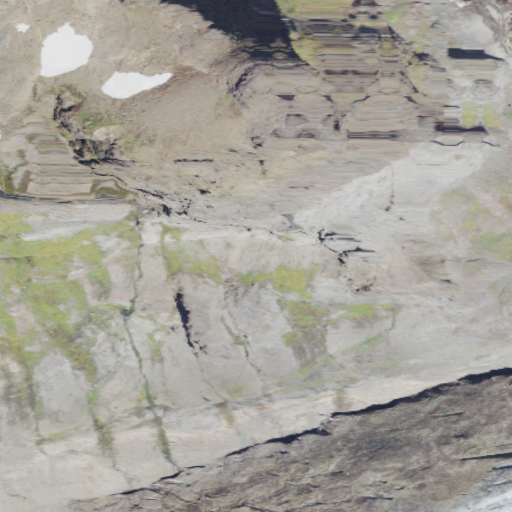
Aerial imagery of cliff(s) in Washington named Lee Promontory containing barren land, grassland, shrub, and snow